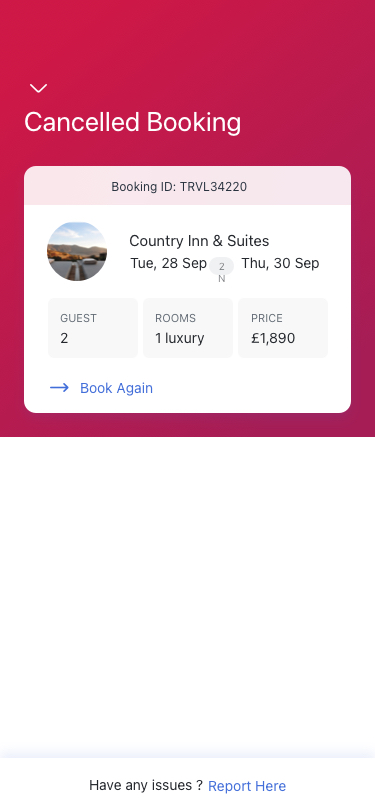
Text in this UI design:
Cancelled Booking
Book Again
Booking ID: TRVL34220
Country Inn & Suites
Tue, 28 Sep
Thu, 30 Sep
2N
2
Guest
1 luxury
ROOMS
£1,890
PRICE
Have any issues ?
Report Here